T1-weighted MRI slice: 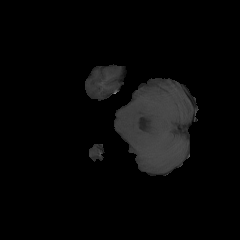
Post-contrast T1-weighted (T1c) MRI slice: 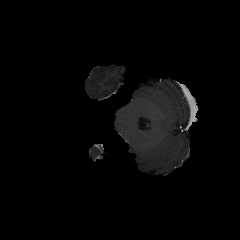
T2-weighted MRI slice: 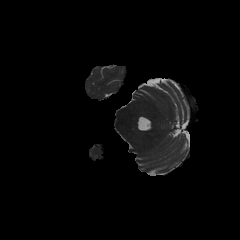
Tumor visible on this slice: no